Question: I have a dataset something like this
'''
data <- read.table(text = "Me EE PE DE TE DEE CE
1 1 1 4.5 2000 0.50 0.2547 0.69
2 1 2 2.4 3000 NA 0.5896 2.56
3 1 3 6.5 2345 15.24 NA 1.85
4 1 4 NA NA 18.23 1.2594 2.06
5 2 1 2.6 NA 12.25 1.5943 2.34
6 2 2 NA 3145 10.25 NA NA
7 2 3 2.7 4235 NA NA 2.90
8 2 4 NA NA 6.32 2.5990 3.18
9 3 1 3.5 NA 8.25 2.9339 3.46
10 3 2 3.8 NA NA NA NA
11 3 3 NA NA NA 3.6037 1.58
12 3 4 4.4 4325 NA 3.9386 4.30
13 4 1 4.7 NA 15.24 4.2735 4.58
14 4 2 NA 4325 6.66 NA NA
15 4 3 5.3 NA 25.20 NA NA
16 4 4 5.6 3256 NA 5.2782 5.42
17 5 1 NA 4351 25.36 5.6131 5.70
18 5 2 6.2 2345 NA 5.9480 NA
19 5 3 6.5 NA 19.36 NA NA
20 5 4 NA 4643 17.25 6.6178 6.54", header = T)
'''
Dataset can be found in here. <URL>
I am trying to plot a 'ggplot2' point graph using
'''
library(ggplot2)
ggplot(data,aes(x=EE,y=PE)) + geom_point( aes(color = factor(Me)))
'''
and the plot is

I want to pick the color of my choice from the RGB or HSV or HCL and assign to individual factors or 'levels(Me)' how can I do that?
How can I have proper colors assigned to 'unique(data$Me)' values like 'c(red, blue, green, yellow, orange, black, brown, magenta, ...)'
Thanks in advance.
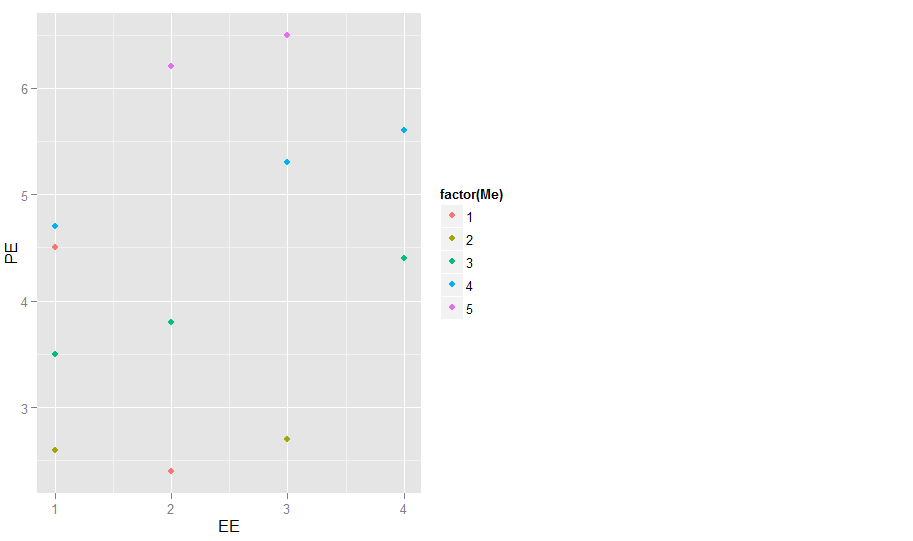
Answer: Add this to the plot
'''
+ scale_colour_manual(values = c('red', 'green'))
'''
You can also use hex codes.
'''
+ scale_colour_manual(values = c('#FF0000', '#00FF00'))
'''